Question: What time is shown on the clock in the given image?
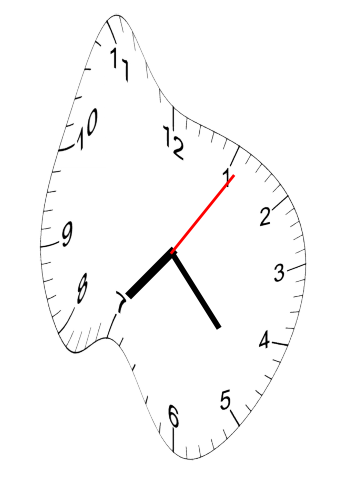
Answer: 07:23:06